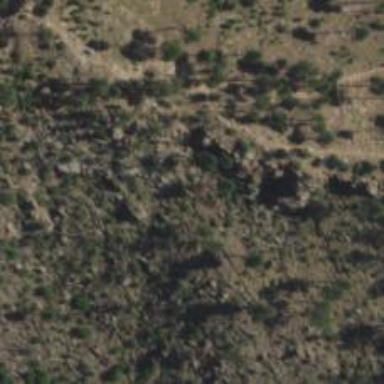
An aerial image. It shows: Natural cliff.